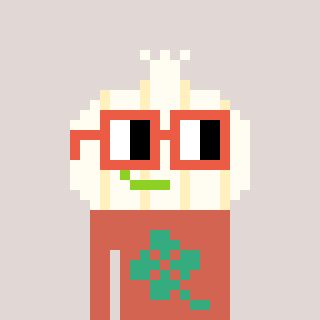
a pixel art character with square orange glasses, a garlic-shaped head and a peachy-colored body on a warm background